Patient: sex M, age 36
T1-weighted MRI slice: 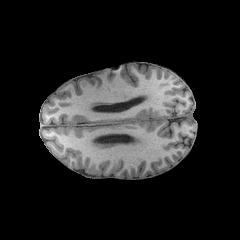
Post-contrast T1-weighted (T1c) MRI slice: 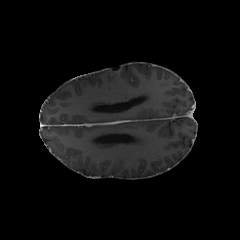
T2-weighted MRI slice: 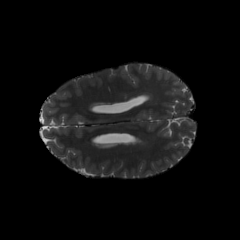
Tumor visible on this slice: no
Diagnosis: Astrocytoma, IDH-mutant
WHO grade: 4